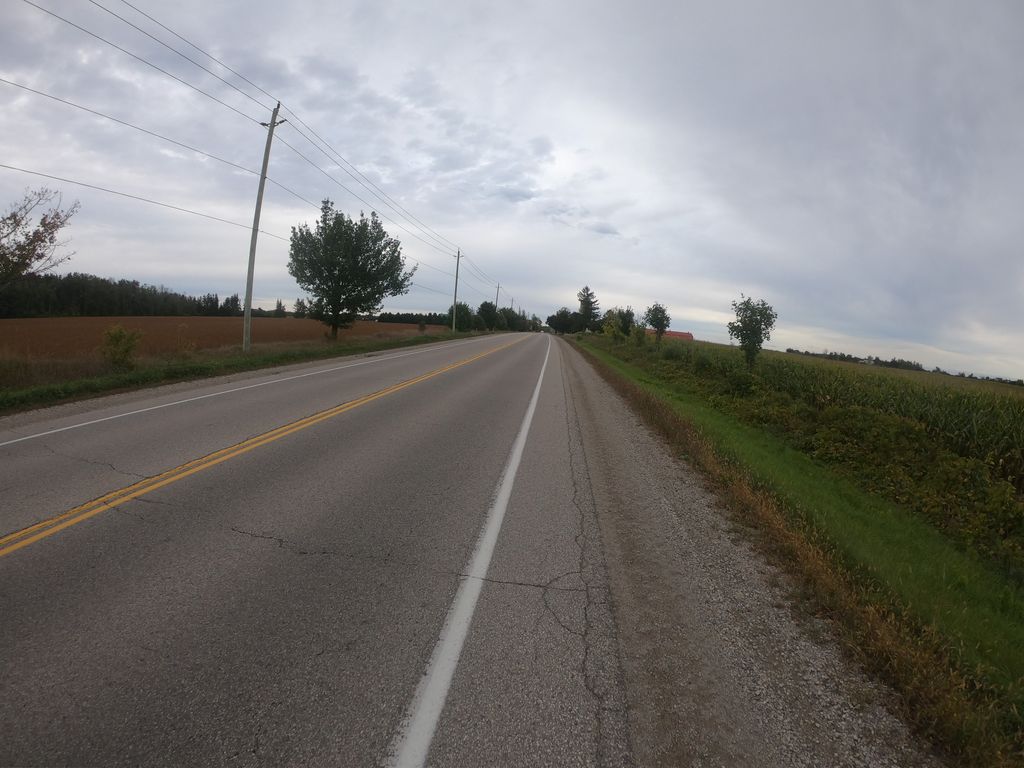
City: kitchener-waterloo